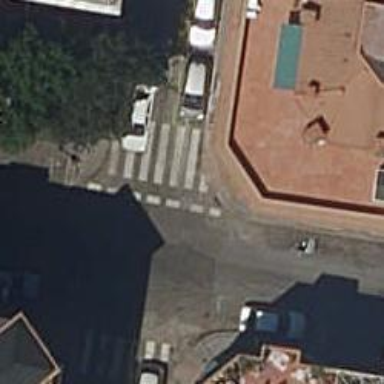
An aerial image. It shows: Marked crossing on the road.